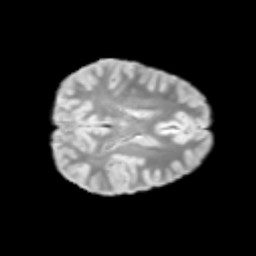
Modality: T2w
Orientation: axial
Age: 11
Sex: male
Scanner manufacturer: siemens
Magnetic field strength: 3 T
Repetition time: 3.8 s
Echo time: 0.07 s